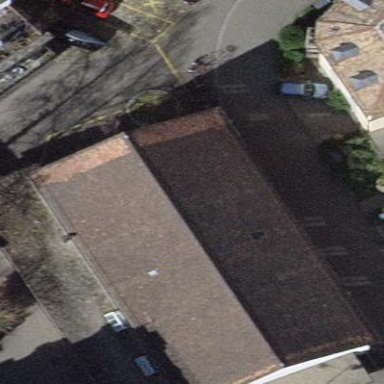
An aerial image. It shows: The roof of the building is gabled in shape.